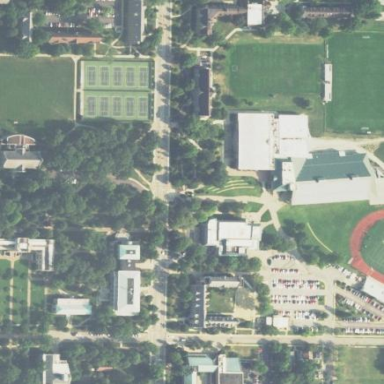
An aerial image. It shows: College.